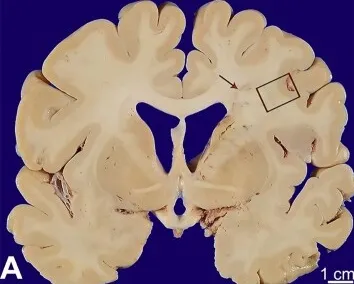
Gross and microscopic pathology of internal watershed infarct;. A confluent, "cigar-shaped" lesion involving the right hemispheric deep white matter was identified at the time of brain cutting (red arrow). This lesion extended from the frontal pole to the parieto-occipital lobe.
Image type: pathology (immunostaining)